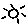
Label: sun